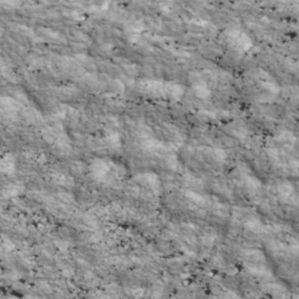
Label: non_frost